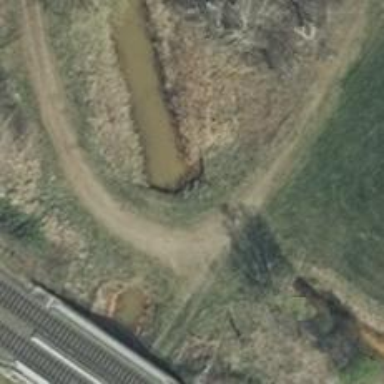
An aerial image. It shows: Culvert tunnel.